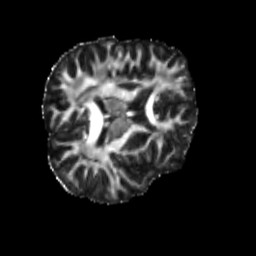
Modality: FA
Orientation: axial
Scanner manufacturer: siemens
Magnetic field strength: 3 T
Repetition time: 4 s
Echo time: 0.0594 s